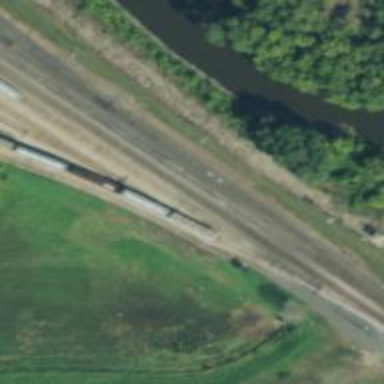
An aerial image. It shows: Single track railway in yard.